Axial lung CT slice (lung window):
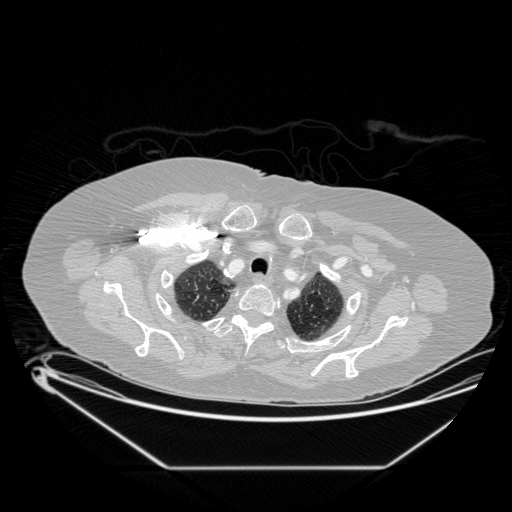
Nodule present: no